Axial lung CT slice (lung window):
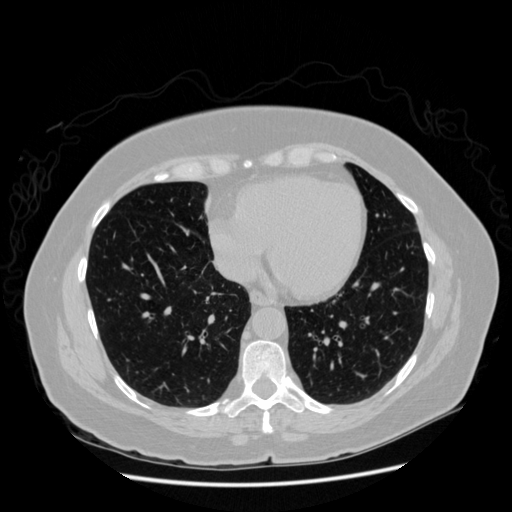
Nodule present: no